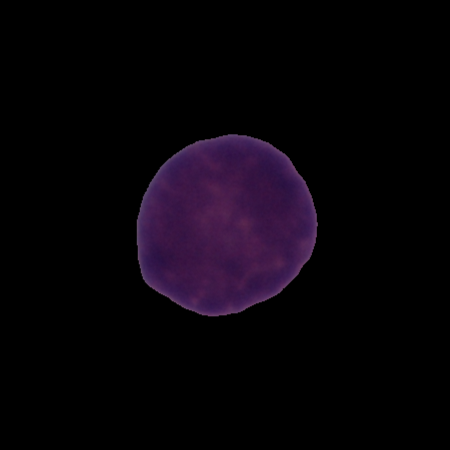
Label: healthy